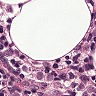
Metastatic tissue present: yes